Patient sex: M
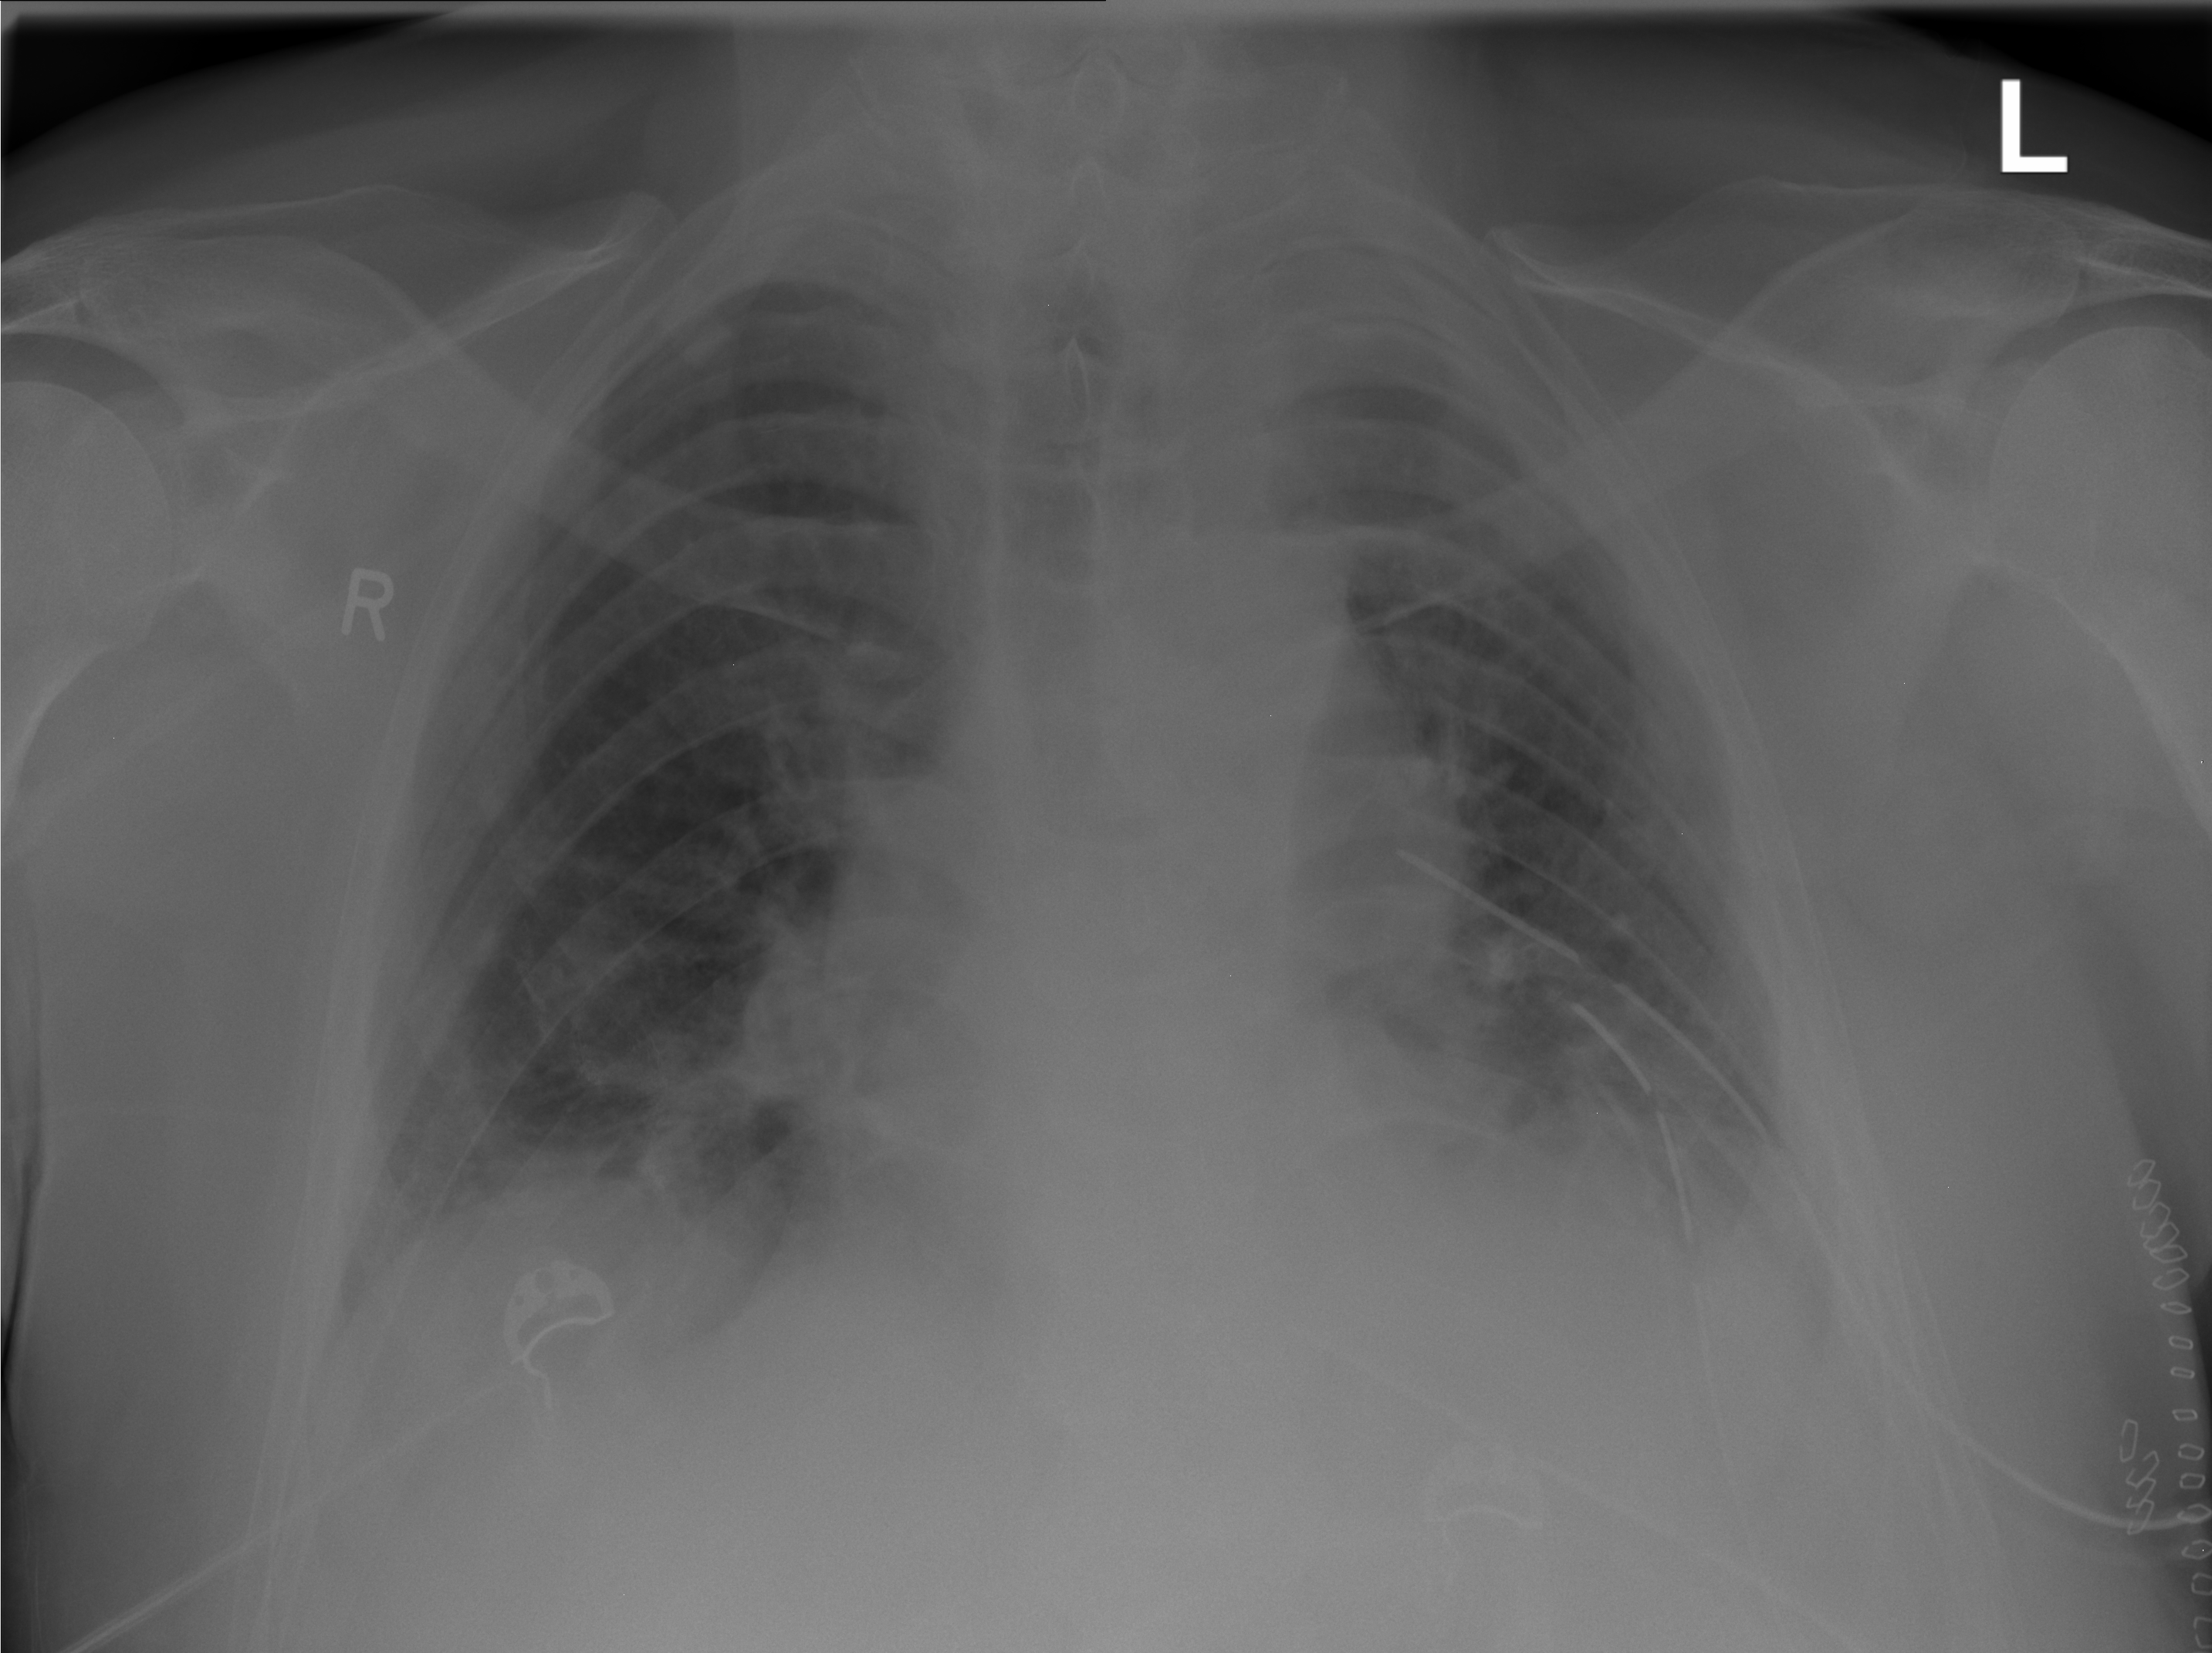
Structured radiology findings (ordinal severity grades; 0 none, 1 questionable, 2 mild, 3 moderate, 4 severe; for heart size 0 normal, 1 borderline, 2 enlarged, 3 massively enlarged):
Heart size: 2
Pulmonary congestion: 2
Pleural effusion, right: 0
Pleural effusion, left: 2
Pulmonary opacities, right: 2
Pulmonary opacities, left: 2
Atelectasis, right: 2
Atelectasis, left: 2